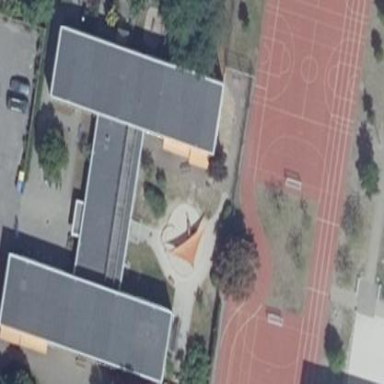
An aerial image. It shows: Kindergarten building.